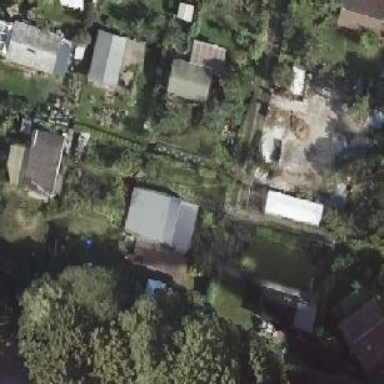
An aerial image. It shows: Plot in the allotments.